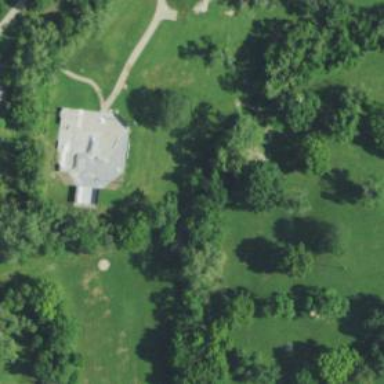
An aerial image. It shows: Tee area for the sport of disc golf.